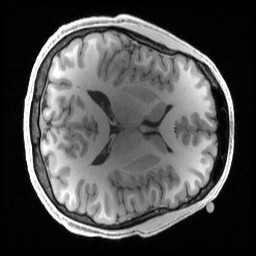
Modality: T1w
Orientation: axial
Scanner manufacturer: siemens
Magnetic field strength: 3 T
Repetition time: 2.4 s
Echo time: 0.00222 s